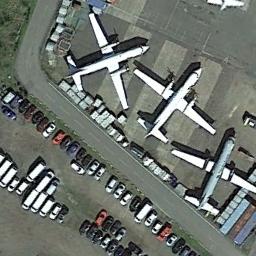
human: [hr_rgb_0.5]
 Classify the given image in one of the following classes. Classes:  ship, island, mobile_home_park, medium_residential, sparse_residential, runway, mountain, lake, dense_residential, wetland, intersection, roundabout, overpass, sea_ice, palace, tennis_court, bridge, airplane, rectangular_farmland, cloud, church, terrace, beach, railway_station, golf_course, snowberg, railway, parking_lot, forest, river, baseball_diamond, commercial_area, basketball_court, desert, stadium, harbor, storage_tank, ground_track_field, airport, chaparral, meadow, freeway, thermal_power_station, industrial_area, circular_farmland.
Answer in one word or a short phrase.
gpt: airplane